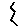
Label: zigzag